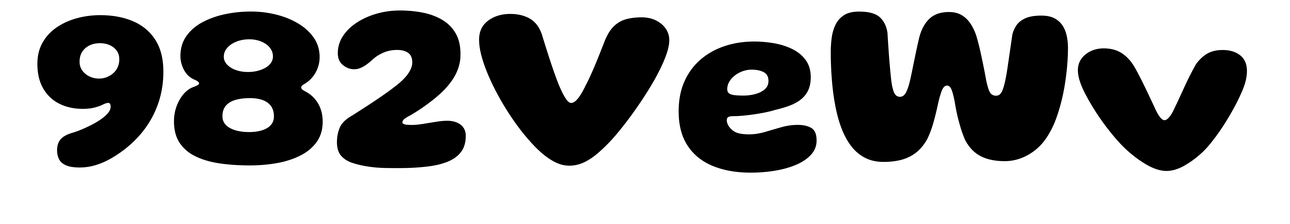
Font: Gluten_Bold